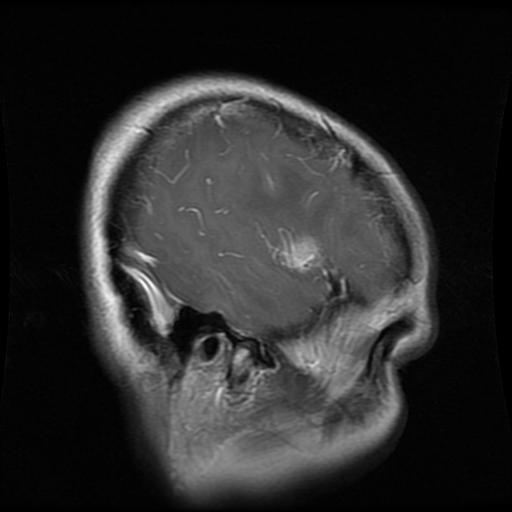
Label: glioma